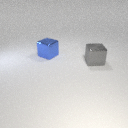
large blue metal cube to the left of large gray metal cube